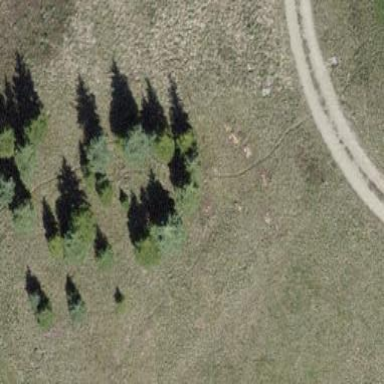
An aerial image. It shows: Orchard filled with Christmas trees.